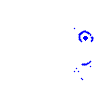
Particle: kaon